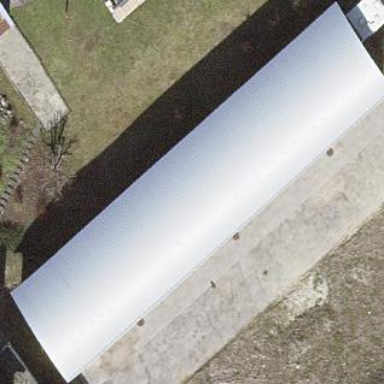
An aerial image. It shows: Garage building.